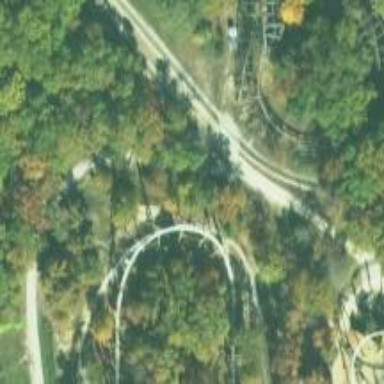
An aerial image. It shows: Monorail railway.